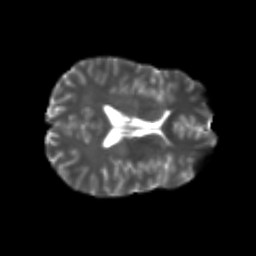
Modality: T2w
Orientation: axial
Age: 26
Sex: male
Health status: healthy
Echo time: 0.074 s